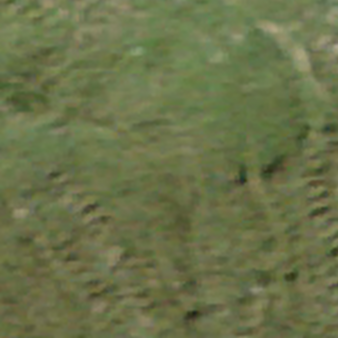
Label: other